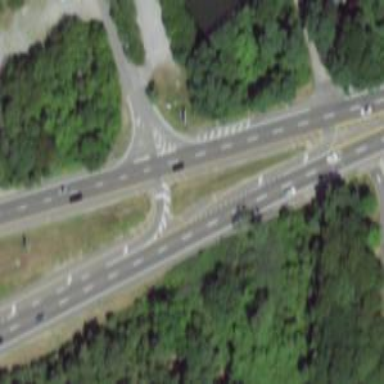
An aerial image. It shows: Asphalt trunk link road.